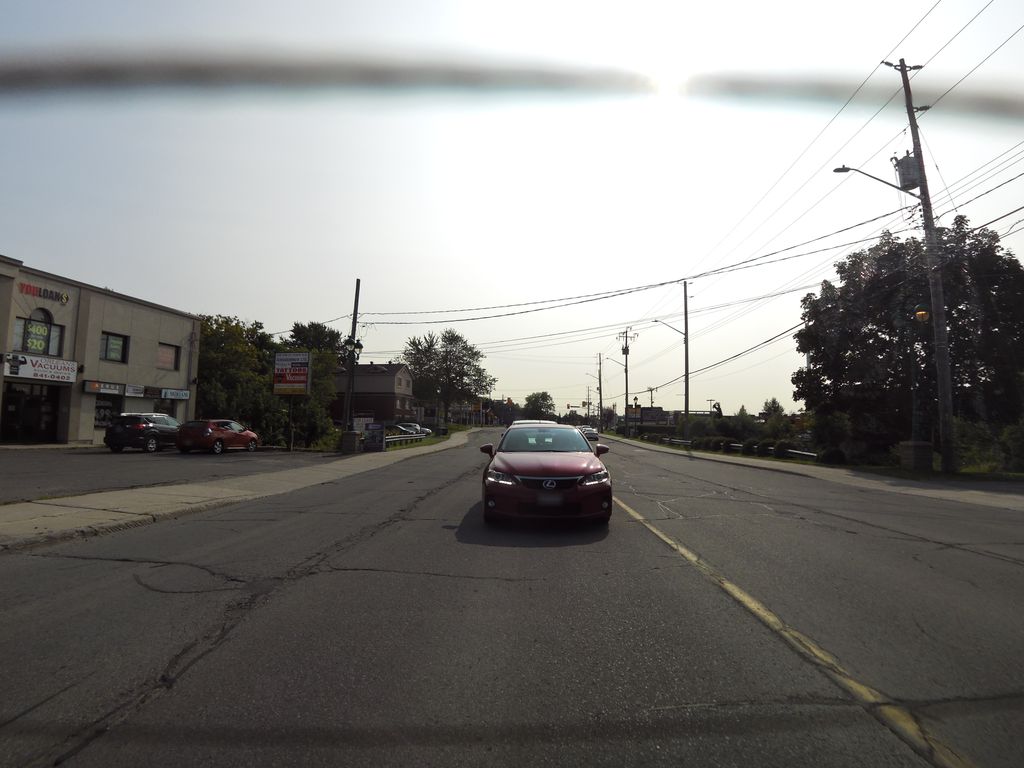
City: ottawa-gatineau